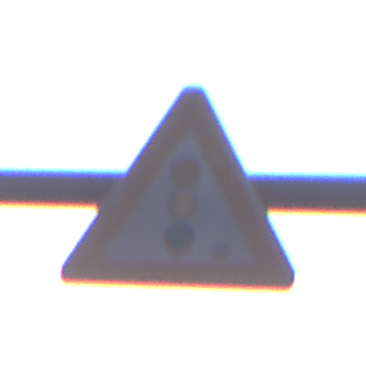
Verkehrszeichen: Lichtzeichenanlage
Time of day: SunriseSunset
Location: Outdoor (Nature)
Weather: Clear
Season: NotSpecified
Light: Natural